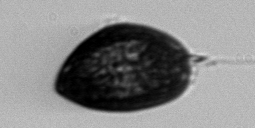
Label: Prorocentrum_micans